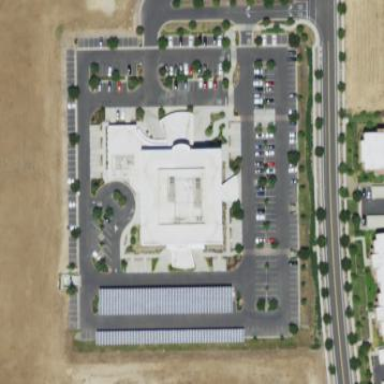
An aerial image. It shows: Hospital building.